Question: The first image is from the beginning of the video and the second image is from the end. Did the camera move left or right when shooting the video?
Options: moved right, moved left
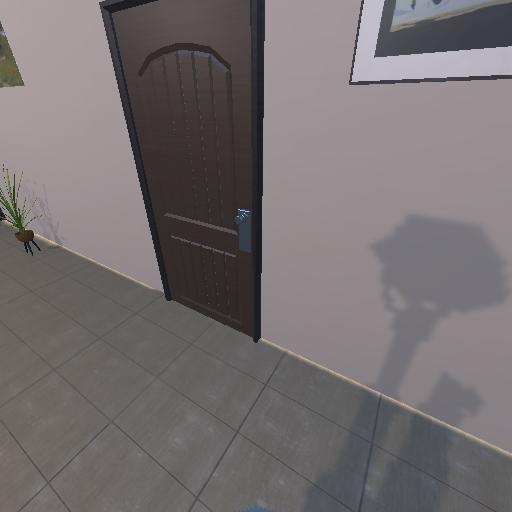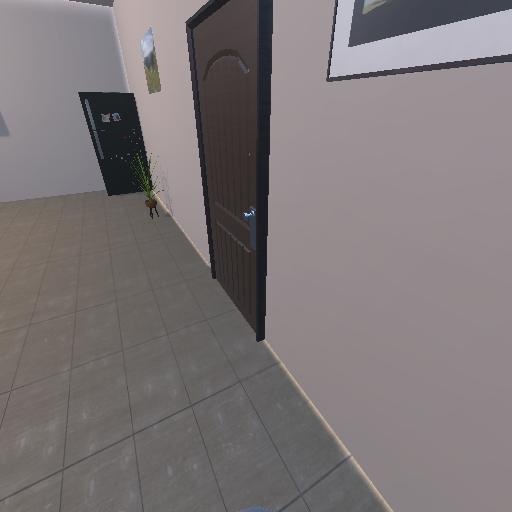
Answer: moved right